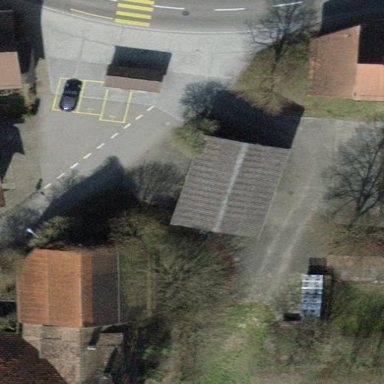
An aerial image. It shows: Shed building.